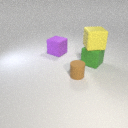
large purple rubber cube to the left of small brown rubber cylinder